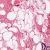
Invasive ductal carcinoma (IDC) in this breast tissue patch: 0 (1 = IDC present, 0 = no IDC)